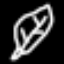
Label: leaf